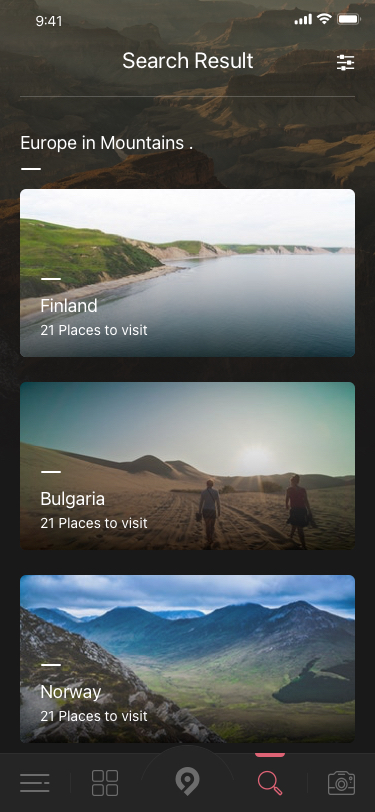
Text in this UI design:
Search Result
21 Places to visit
Finland
21 Places to visit
Bulgaria
21 Places to visit
Norway
Europe in Mountains .